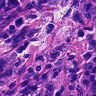
Metastatic tissue present: no